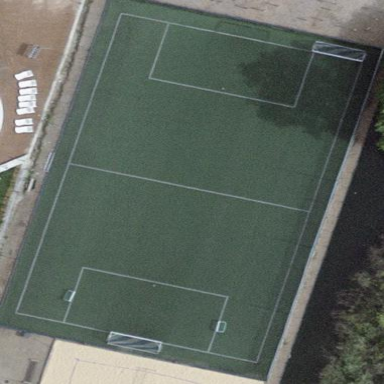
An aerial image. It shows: Soccer pitch with artificial turf designed for leisure and sports activities.